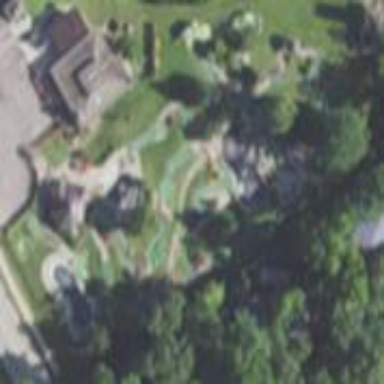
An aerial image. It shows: Miniature golf leisure land.